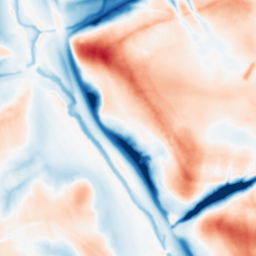
Category: multiscale
Decomposition family: dog_multiscale
Decomposition parameters: sigma_ratio: 2
n_scales: 4
base_sigma: 1
Upsampling method: quartic
Upsampling parameters: scale: 2
Upsampling scale: 2